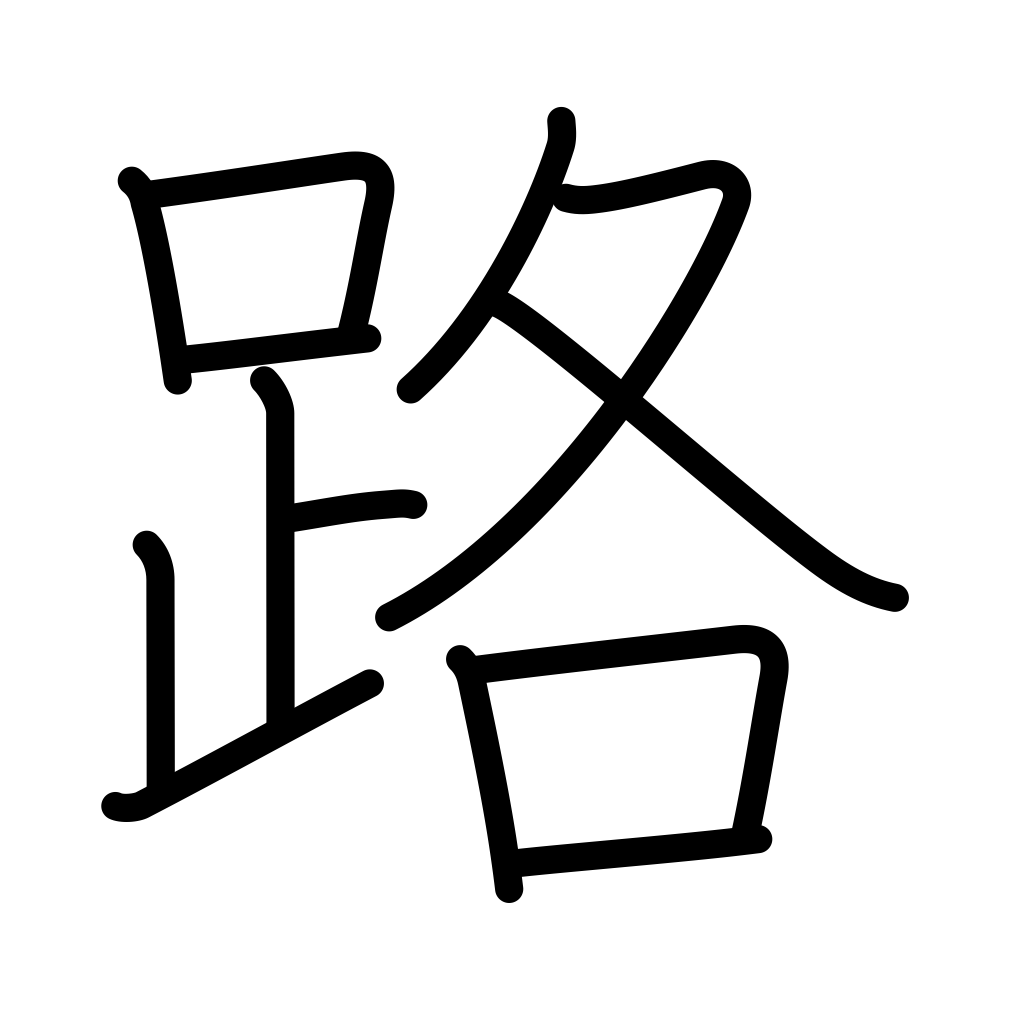
Meaning: path, route, road, distance